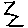
Label: zigzag